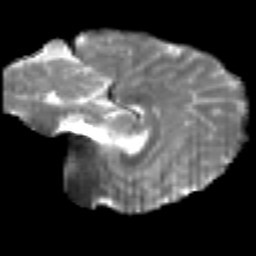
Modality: T2w
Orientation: sagittal
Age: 21
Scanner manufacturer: siemens
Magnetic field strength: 3 T
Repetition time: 2.2 s
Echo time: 0.084 s